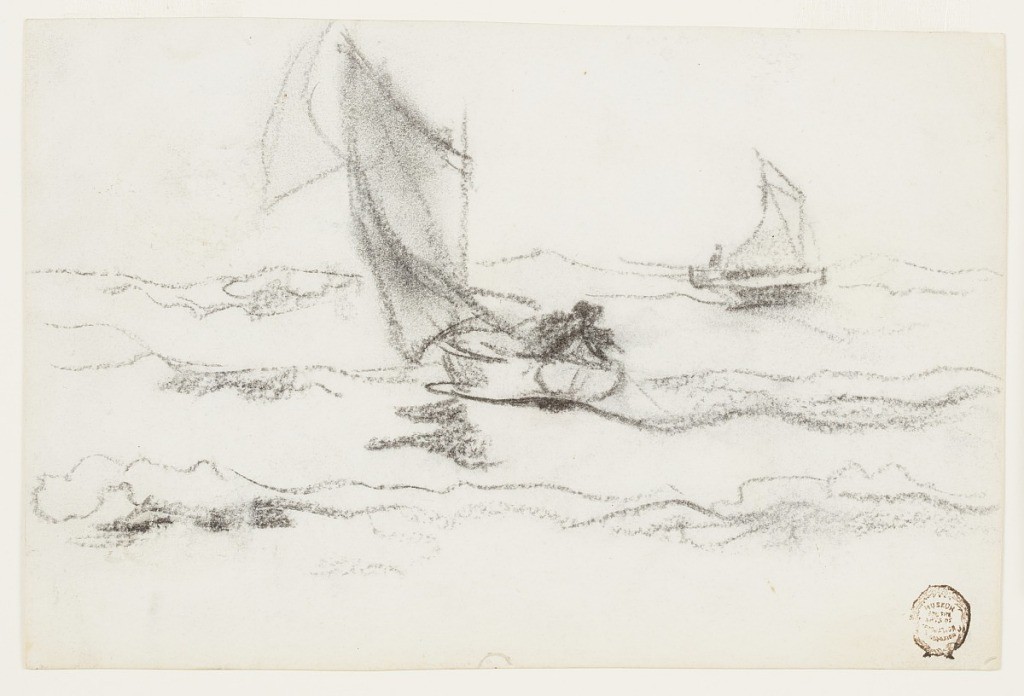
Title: Sailing Boats
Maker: Winslow Homer, American, 1836–1910
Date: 1895–96
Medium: Charcoal on paper
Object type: Drawing
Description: Horizontal view of two small fishermens' sailing boats, in the nearer boat fishermen are drawing in a line.